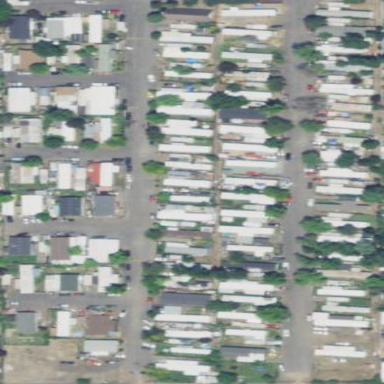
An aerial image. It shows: Residential area known as trailer park.